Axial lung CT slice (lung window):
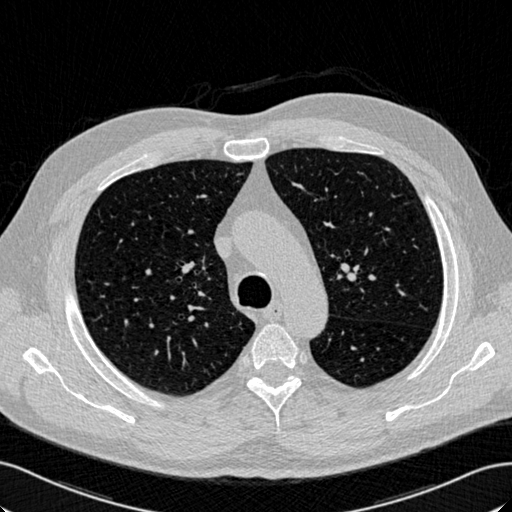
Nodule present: no